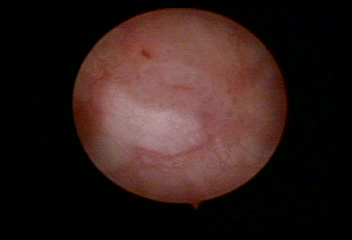
Modality: WLC
Class: Malignant
Subclass: LowGradePapillary
Lesion: L1
Stage: Ta
Morphology: Papillary
Bladder cancer association: Yes
Annotated structures: Tumor